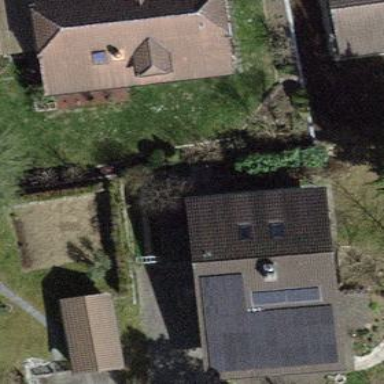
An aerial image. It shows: Building with tiled roof.